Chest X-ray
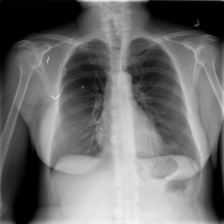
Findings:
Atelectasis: negative
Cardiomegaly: negative
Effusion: negative
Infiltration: positive
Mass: negative
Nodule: negative
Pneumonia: negative
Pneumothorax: negative
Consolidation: negative
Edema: negative
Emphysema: negative
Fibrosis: negative
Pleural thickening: negative
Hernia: negative